Field crop: tomato
Growth stage: 2
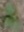
Species: solanum